Field crop: maize
Growth stage: 1
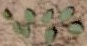
Species: convolvulus